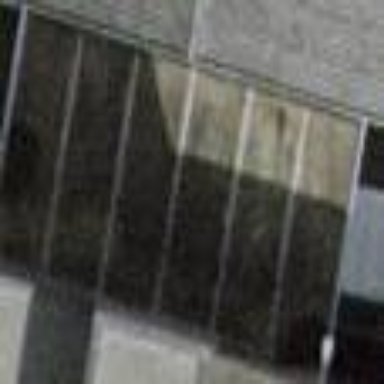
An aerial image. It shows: View of roof of building.